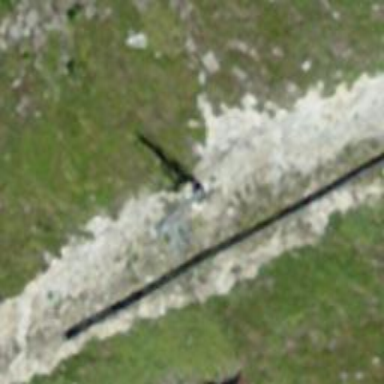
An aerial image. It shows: Pylon for aerialway.